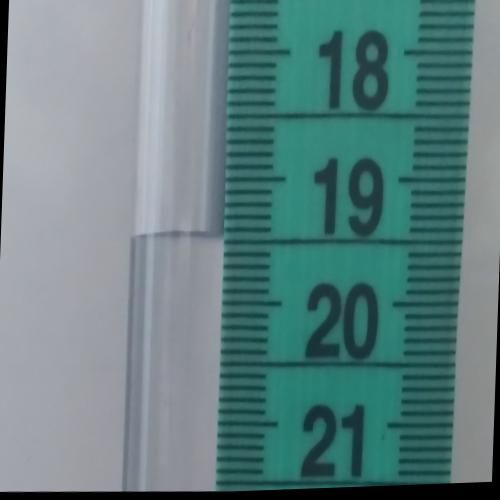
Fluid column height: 19.5 cm